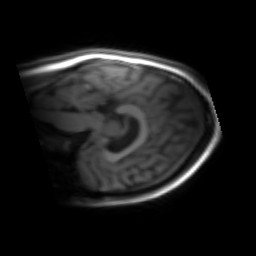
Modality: inplaneT1
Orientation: sagittal
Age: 26
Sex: female
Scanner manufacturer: siemens
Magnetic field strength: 3 T
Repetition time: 1.2 s
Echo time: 0.00251 s